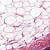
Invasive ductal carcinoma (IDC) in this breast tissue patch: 0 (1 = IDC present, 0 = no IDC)